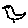
Label: bird